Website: home-depot
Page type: cart
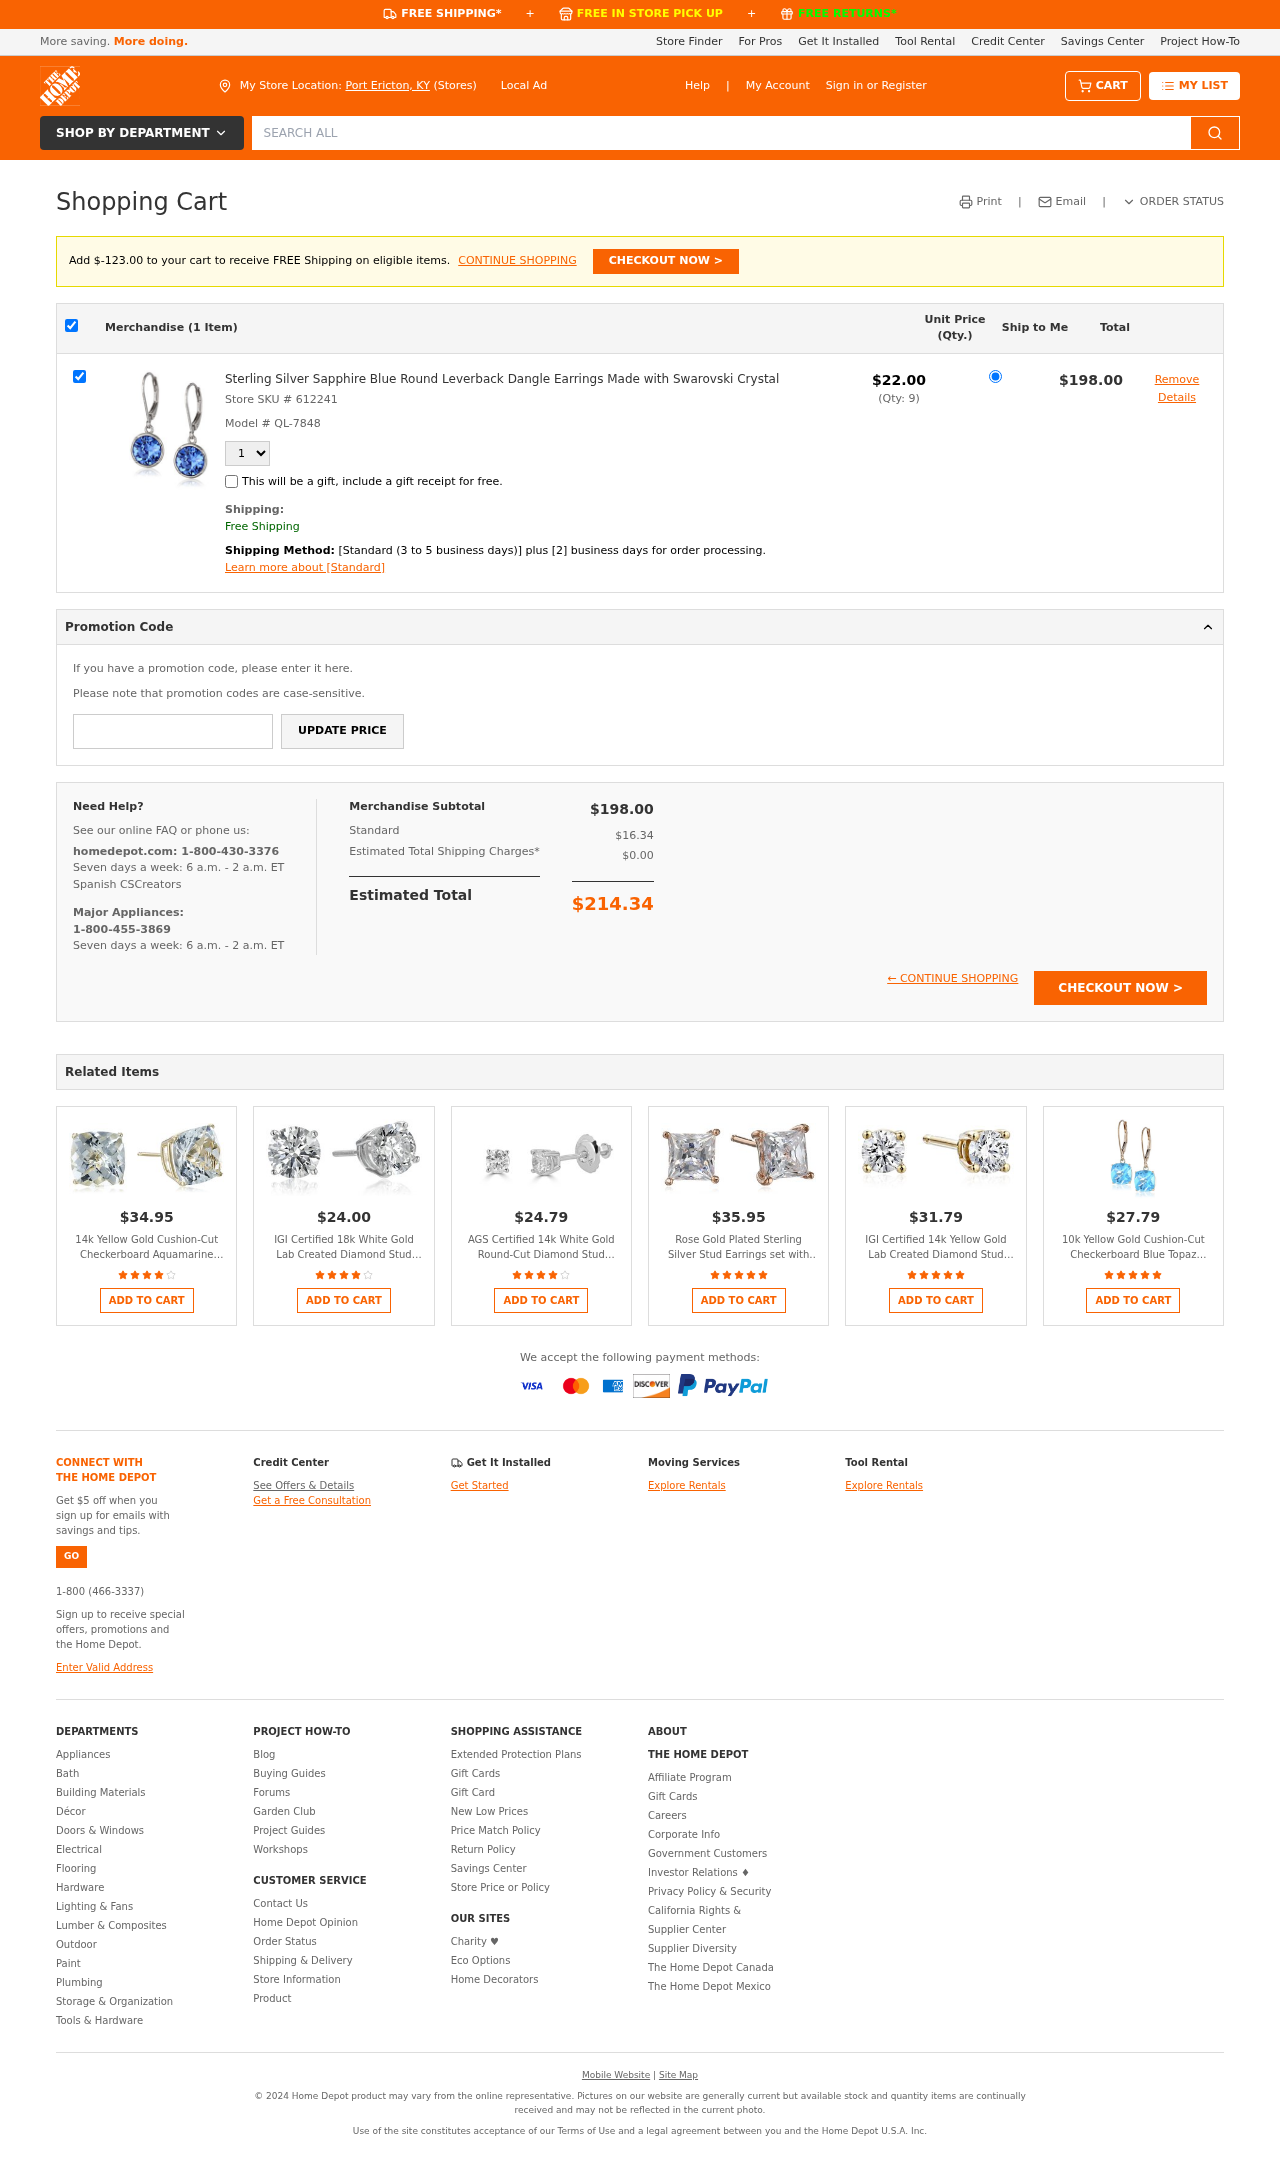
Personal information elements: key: PII_CITY_STATE
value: Port Ericton, KY
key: PII_PROMO_CODE
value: OFF46
Product elements: key: PRODUCT1_NAME
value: Sterling Silver Sapphire Blue Round Leverback Dangle Earrings Made with Swarovski Crystal
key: PRODUCT1_PRICE
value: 22
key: PRODUCT1_QUANTITY
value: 9
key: PRODUCT1_QUANTITY
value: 1
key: PRODUCT2_NAME
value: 14k Yellow Gold Cushion-Cut Checkerboard Aquamarine Stud Earrings (8mm)
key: PRODUCT2_PRICE
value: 34.95
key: PRODUCT2_RATING
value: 4.3
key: PRODUCT3_NAME
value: IGI Certified 18k White Gold Lab Created Diamond Stud Earrings (2 cttw, G-H Color, VS1-VS2 Clarity)
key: PRODUCT3_PRICE
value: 24
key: PRODUCT3_RATING
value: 4.2
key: PRODUCT4_NAME
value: AGS Certified 14k White Gold Round-Cut Diamond Stud Earrings (2cttw, K-L Color, I1-I2 Clarity)
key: PRODUCT4_PRICE
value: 24.79
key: PRODUCT4_RATING
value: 3.7
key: PRODUCT5_NAME
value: Rose Gold Plated Sterling Silver Stud Earrings set with Princess Brilliant Cut Swarovski Zirconia (1
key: PRODUCT5_PRICE
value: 35.95
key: PRODUCT5_RATING
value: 4.5
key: PRODUCT6_NAME
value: IGI Certified 14k Yellow Gold Lab Created Diamond Stud Earrings (1/4cttw, I-J Color, SI1-SI2 Clarity
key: PRODUCT6_PRICE
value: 31.79
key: PRODUCT6_RATING
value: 4.6
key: PRODUCT7_NAME
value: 10k Yellow Gold Cushion-Cut Checkerboard Blue Topaz Leverback Earrings (8mm)
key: PRODUCT7_PRICE
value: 27.79
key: PRODUCT7_RATING
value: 4.8
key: PRODUCT1_SKU
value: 612241
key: PRODUCT1_MODEL
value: QL-7848
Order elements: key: AMOUNT_TO_FREE_SHIPPING
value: $-123.00
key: ORDER_NUM_ITEMS
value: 1
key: ORDER_SUBTOTAL
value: $198.00
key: ORDER_TAX
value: $16.34
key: ORDER_SHIPPING_COST
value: $0.00
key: ORDER_TOTAL
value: $214.34
Search elements: key: HEADER_SEARCH
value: SEARCH ALL